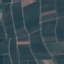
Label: PermanentCrop